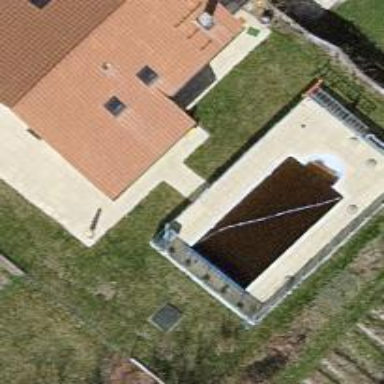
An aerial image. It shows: Outdoor swimming pool which is inground. This leisure land feature provides refreshing space for relaxation.